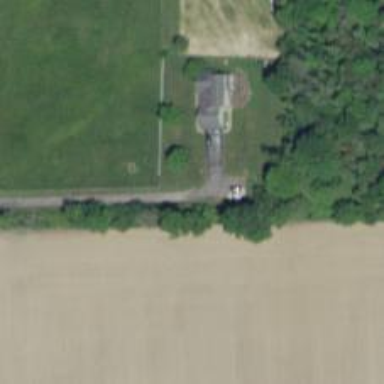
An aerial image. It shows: Driveway leading to service road.